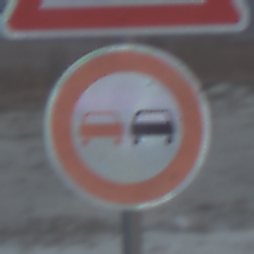
Verkehrszeichen: Ueberholverbot
Zusatzzeichen oben: ReiterRechts
Umgebung: Outdoor, Beach
Tageszeit: SunriseSunset
Wetter: PartlyCloudy
Licht: Natural
Jahreszeit: NotSpecified
Kontrast: MediumContrast